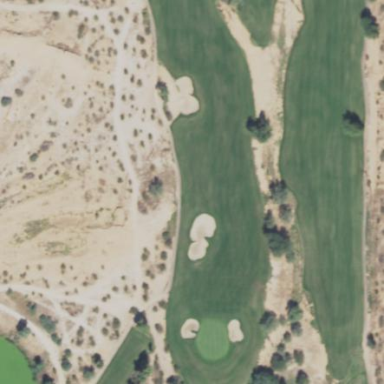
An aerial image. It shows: Golf fairway surrounded by grass.